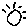
Label: sun